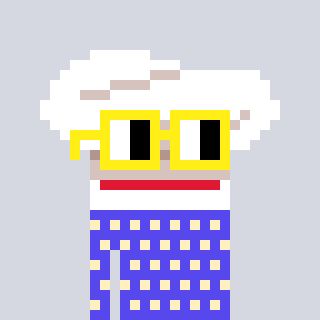
a pixel art character with square yellow glasses, a chef hat-shaped head and a computerblue-colored body on a cool background